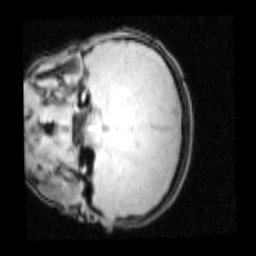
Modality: PDw
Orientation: coronal
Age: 10
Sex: male
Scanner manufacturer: siemens
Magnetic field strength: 3 T
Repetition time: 0.25 s
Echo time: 0.00103 s